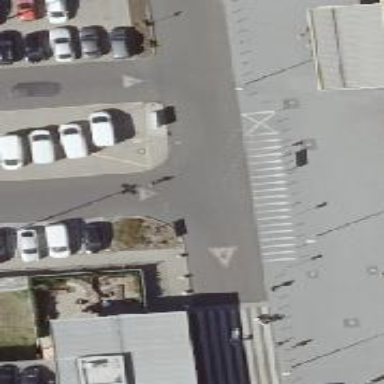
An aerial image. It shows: Asphalt parking aisle designated as service road.